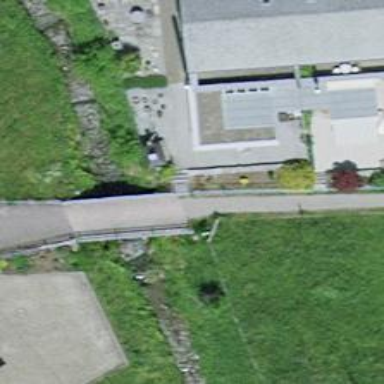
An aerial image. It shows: Cycleway bridge with grade1 tracktype.